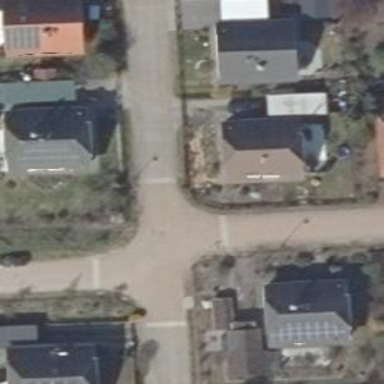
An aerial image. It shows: Crossing with traffic-calming table.